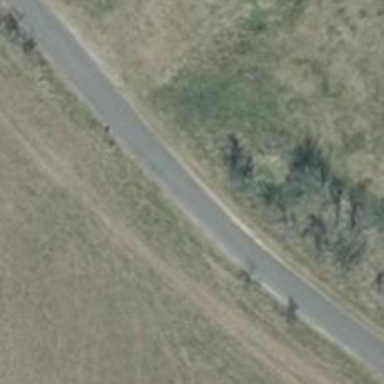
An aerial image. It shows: Unclassified road with asphalt surface.